Field crop: maize
Growth stage: 2
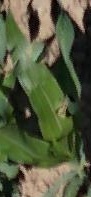
Species: maize